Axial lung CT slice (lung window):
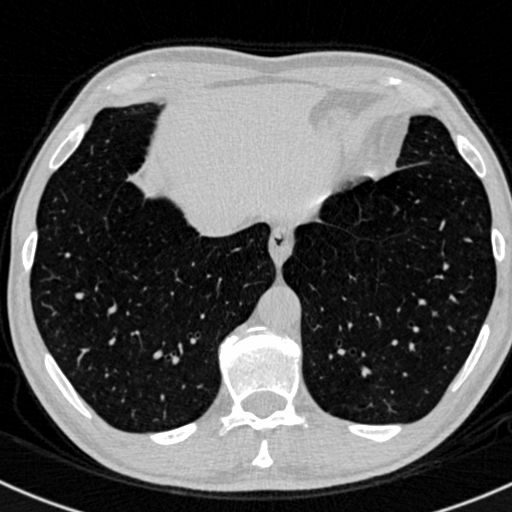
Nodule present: no